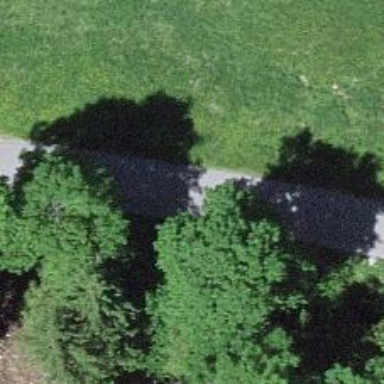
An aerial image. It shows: Unclassified road with paved surface.